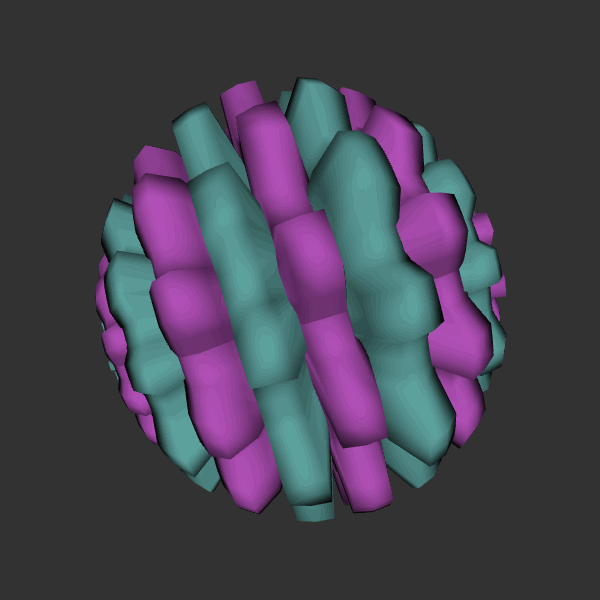
Background: dark